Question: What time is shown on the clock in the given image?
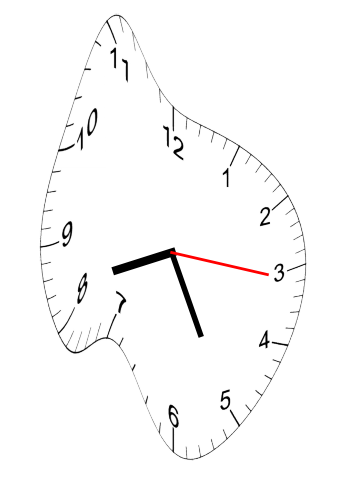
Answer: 08:25:16